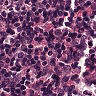
Metastatic tissue present: no